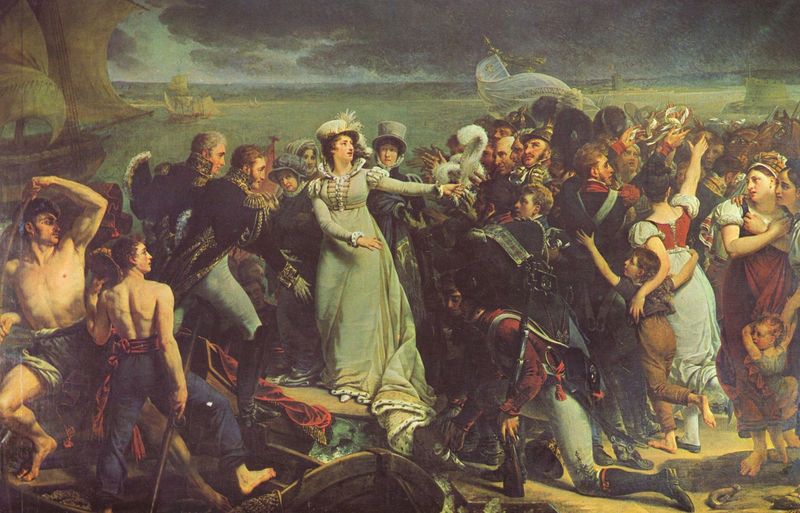
Titel: Die Herzogin von Angulême schifft sich in Pauillac ein
Künstler: Baron Antoine Jean Gros
Standort: Bordeaux
Institution: Musée des Beaux-Arts de Bordeaux
Schlagwörter: akt, baum, dunkel, gemälde, gewitter, himmel, kampf, körper, mann, meer, nackt, schatten, wasser, weiß, wolken, frauen, gelb, landschaft, menschen, sand, see, ufer, abend, frankreich, frau, geste, hut, kleid, licht, männer, nacht, szene, türkis, dame, gürtel, rot, tuch, masse, menge, zylinder, alt, gedränge, hose, geschichte, kragen, ärmel, bildnis, porträt, horizont, natur, wind, pose, stehend, kind, boot, boote, kahn, kinder, magd, schiff, schiffe, segel, segelschiffe, strand, enge, genremalerei, perspektive, mieder, fahne, fischer, flagge, hosen, klippen, bug, figuren, hafen, schlacht, sturm, unglück, weiße flagge, soldaten, jeans, riemen, homme, knie, zeigen, taue, eng, militär, revolution, schwert, uniform, uniformen, waffen, aufstand, knien, soldat, waffe, menschenmasse, volk, epauletten, matrose, stehkragen, stiefel, gewehr, knieen, königin, matrosen, flotte, begrüßung, gewehre, femme, empire, helden, ciel, eau, mütter, historisch, delacroix, nackter oberkörper, rocher, menschenauflauf, geweher, meeer, weißes kleid, rassemblement, schiffsbruch, herzogin, einschiffung, navire, weiße fahne, bateau, fahen, scène, korsaren, noble, uniforemn, 18. jahrhundert, bousculade, tablaux